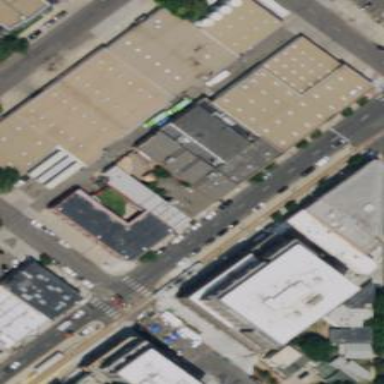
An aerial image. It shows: Commercial building.